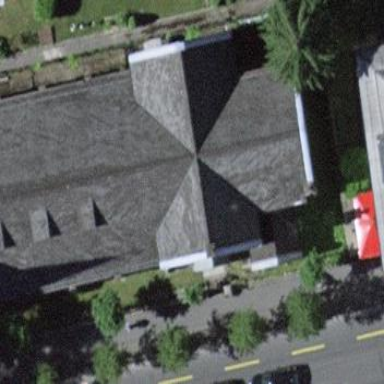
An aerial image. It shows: Church which is place of worship.